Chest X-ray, PA view. Patient: 28 years old, sex F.
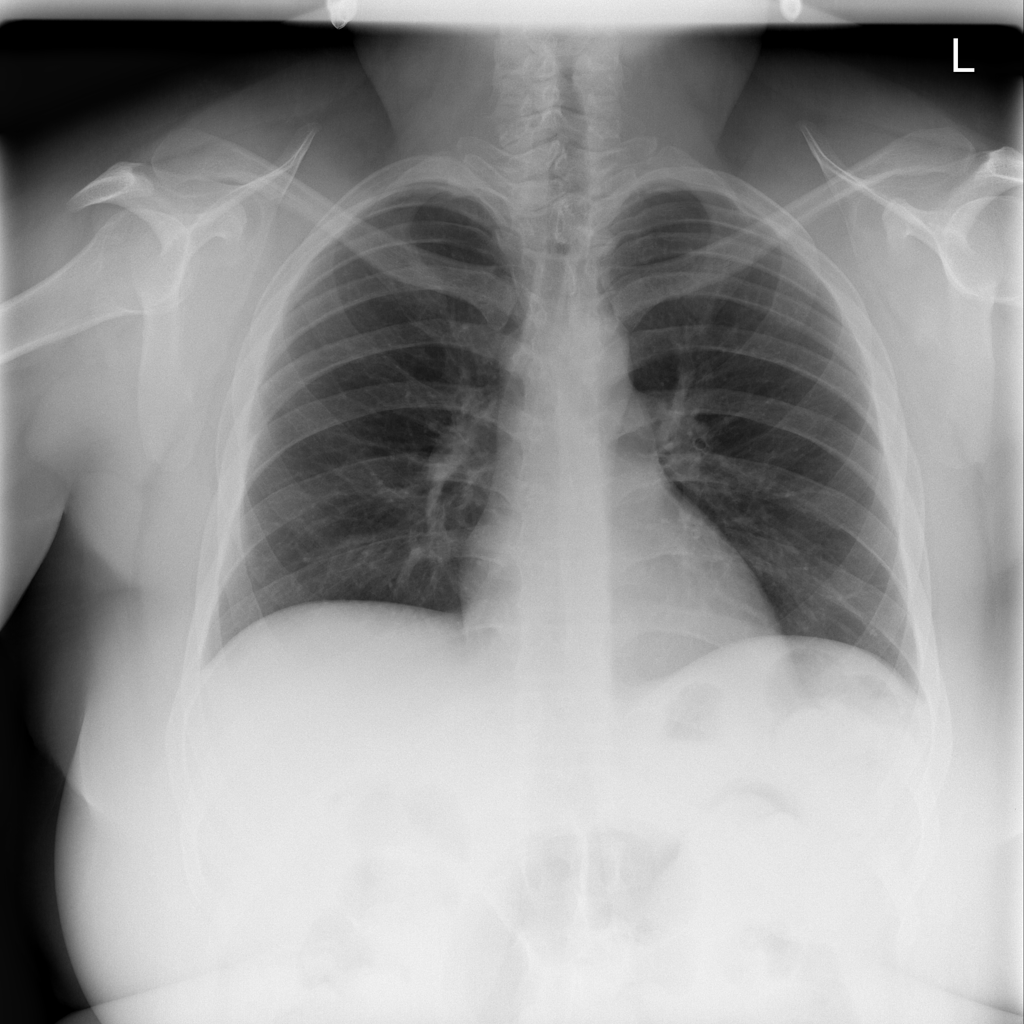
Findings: No Finding